Field crop: tomato
Growth stage: 1
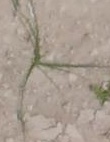
Species: cyperus